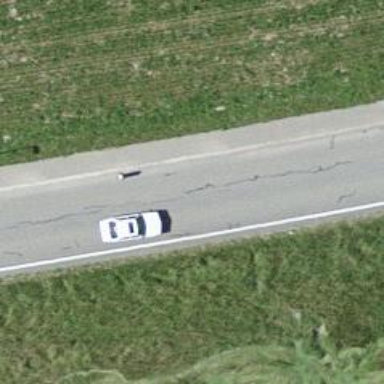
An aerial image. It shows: Tertiary road.